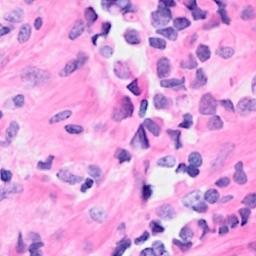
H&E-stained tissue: Breast